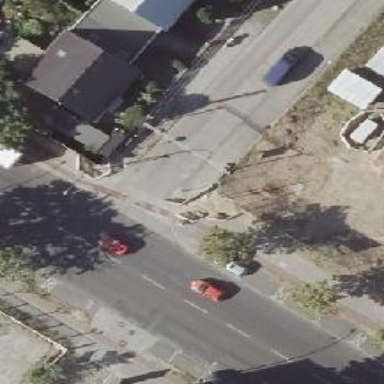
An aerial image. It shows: Residential road with concrete plates surface. There are sidewalks on both sides.